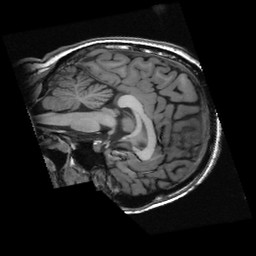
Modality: T1w
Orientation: sagittal
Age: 25
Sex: female